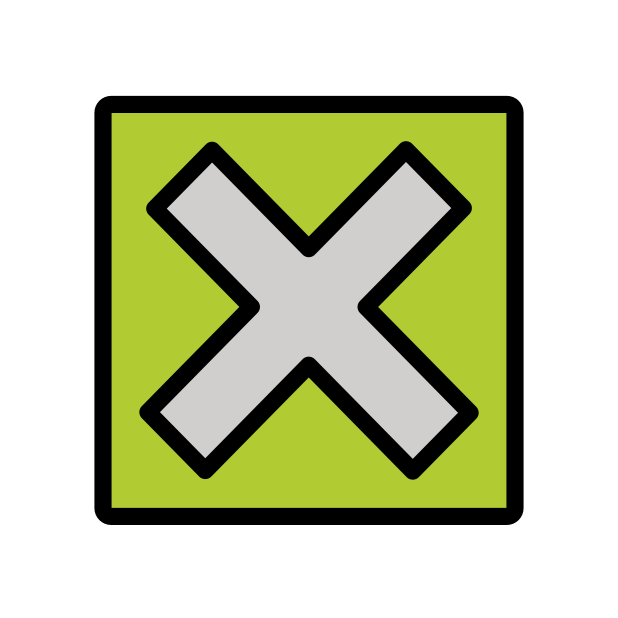
Emoji: ❎
Name: negative squared cross mark
Unicode: 0x274e